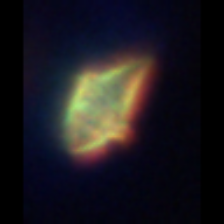
Taxon: Gyrodinium
Group: Dinoflagellates